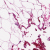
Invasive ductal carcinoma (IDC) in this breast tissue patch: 0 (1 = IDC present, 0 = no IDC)